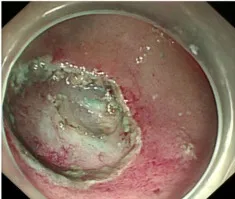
Procedure of endoscopic submucosal dissection. (E) En bloc resection.
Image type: endoscopy (gi_endoscopy)